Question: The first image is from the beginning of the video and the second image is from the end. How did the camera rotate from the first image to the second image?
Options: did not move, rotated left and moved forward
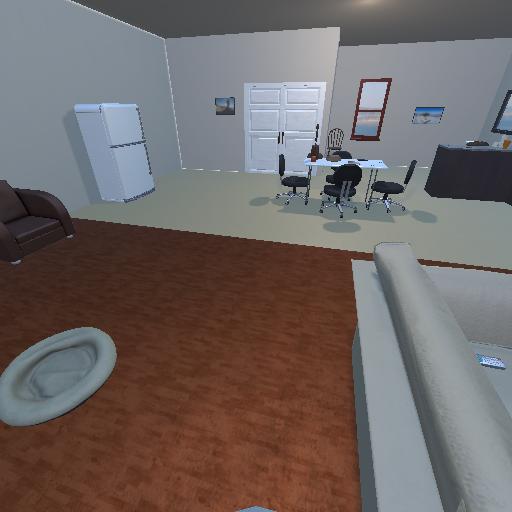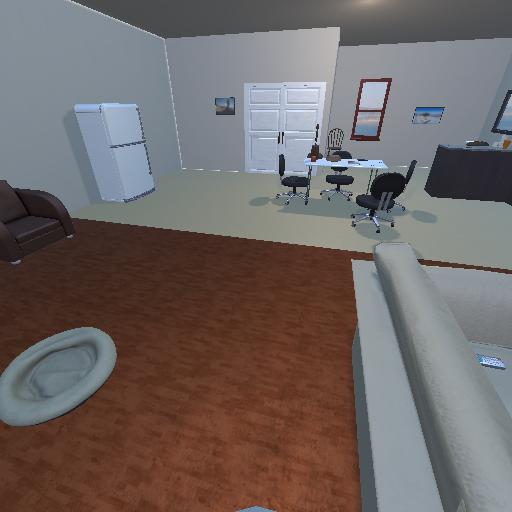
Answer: did not move